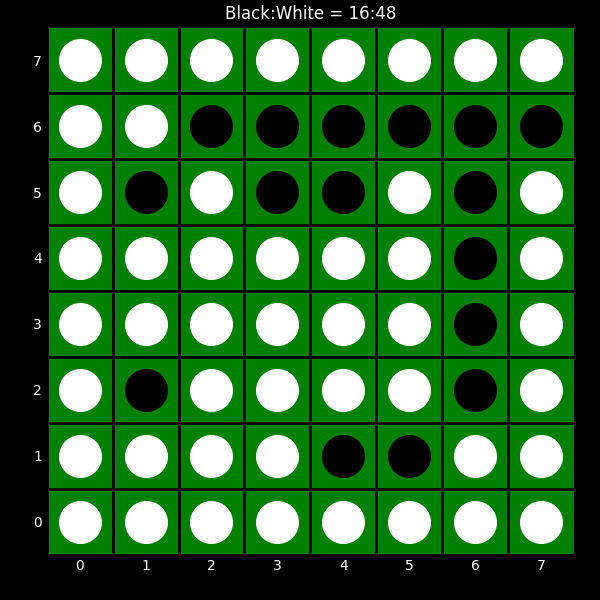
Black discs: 16
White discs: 48